Question: I tried to find the possible problems but I could be missing something?
Latest typeahead.js 0.10.5 plugin.
Can't understand why is not working. Thank you.

Here is the code
'''
<!DOCTYPE html>
<html>
<head>
<meta charset="utf-8" />
<meta name="viewport" content="width=device-width, initial-scale=1.0">
<title>Home</title>
<link href="~/Content/images/home.png" type="image/png" rel="icon" />
@Styles.Render("~/Content/css")
@Scripts.Render("~/bundles/modernizr")
</head>
<body>
<div class="navbar navbar-inverse navbar-fixed-top" role="navigation">
<div class="container">
<div class="navbar-header">
<button type="button" class="navbar-toggle" data-toggle="collapse" data-target=".navbar-ex1-collapse">
<span class="sr-only">Toggle navigation</span>
<span class="icon-bar"></span>
<span class="icon-bar"></span>
<span class="icon-bar"></span>
</button>
<a class="navbar-brand" rel="home" href="#" title="Home">Home</a>
</div>
<div class="collapse navbar-collapse navbar-ex1-collapse">
<div class="col-sm-6 col-md-6">
<form class="navbar-form" role="search" method="get" id="search-form" name="search-form">
<div class="btn-group pull-left">
<button type="button" class="btn btn-primary dropdown-toggle" data-toggle="dropdown">
Action <span class="caret"></span>
</button>
<ul class="dropdown-menu" role="menu">
<li><a href="#">Action</a></li>
<li><a href="#">Another action</a></li>
<li><a href="#">Something else here</a></li>
<li class="divider"></li>
<li><a href="#">Separated link</a></li>
</ul>
</div>
<div class="input-group">
<input type="text" class="form-control typeahead" autocomplete="off" placeholder="Search..." id="query" name="query">
<div class="input-group-btn">
<button type="submit" class="btn btn-success"><span class="glyphicon glyphicon-search"></span></button>
</div>
</div>
</form>
</div>
</div>
</div>
</div>
<div class="container">
@RenderBody()
</div>
@Scripts.Render("~/bundles/jquery")
@Scripts.Render("~/bundles/bootstrap")
@RenderSection("scripts", required: false)
<script type="text/javascript">
$(document).ready(function () {
$('input.typeahead').typeahead({
name: 'States',
local: ["Alabama", "Alaska", "West Virginia", "Wisconsin", "Wyoming"]
});
});
</script>
</body>
</html>
'''
And of course the BundleConfig with included typeahead.bundle.min.js:
'''
using System.Web;
using System.Web.Optimization;
namespace Homepage2
{
public class BundleConfig
{
// For more information on bundling, visit http://go.microsoft.com/fwlink/?LinkId=301862
public static void RegisterBundles(BundleCollection bundles)
{
bundles.Add(new ScriptBundle("~/bundles/jquery").Include(
"~/Scripts/jquery-{version}.js"));
bundles.Add(new ScriptBundle("~/bundles/jqueryval").Include(
"~/Scripts/jquery.validate*"));
// Use the development version of Modernizr to develop with and learn from. Then, when you're
// ready for production, use the build tool at http://modernizr.com to pick only the tests you need.
bundles.Add(new ScriptBundle("~/bundles/modernizr").Include(
"~/Scripts/modernizr-*"));
bundles.Add(new ScriptBundle("~/bundles/bootstrap").Include(
"~/Scripts/bootstrap.js",
"~/Scripts/respond.js",
"~/Scripts/typeahead.bundle.min.js"));
bundles.Add(new StyleBundle("~/Content/css").Include(
"~/Content/bootstrap.css",
"~/Content/site.css"));
// Set EnableOptimizations to false for debugging. For more information,
// visit http://go.microsoft.com/fwlink/?LinkId=301862
BundleTable.EnableOptimizations = true;
}
}
}
'''
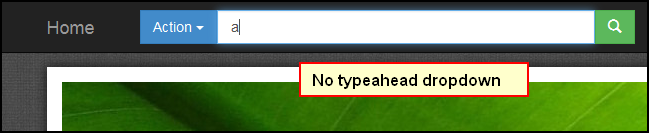
Answer: I never used the plugin personally but looking through their documentation, I did not find the local option to set the dataset. Here is more information regarding how to set the dataset to the plugin.
<URL>
<URL>
Following those two and using the "source" option for dataset to setup your example, I came up with this.
'''
var substringMatcher = function(strs) {
return function findMatches(q, cb) {
var matches, substrRegex;
// an array that will be populated with substring matches
matches = [];
// regex used to determine if a string contains the substring 'q'
substrRegex = new RegExp(q, 'i');
// iterate through the pool of strings and for any string that
// contains the substring 'q', add it to the 'matches' array
$.each(strs, function(i, str) {
if (substrRegex.test(str)) {
// the typeahead jQuery plugin expects suggestions to a
// JavaScript object, refer to typeahead docs for more info
matches.push({ value: str });
}
});
cb(matches);
};
};
var states = ["Alabama", "Alaska", "West Virginia", "Wisconsin", "Wyoming"];
$('input.typeahead').typeahead({
hint: true,
highlight: true,
minLength: 1
},
{
name: 'states',
displayKey: 'value',
source: substringMatcher(states)
});
'''
<URL>
Let me know if that works.